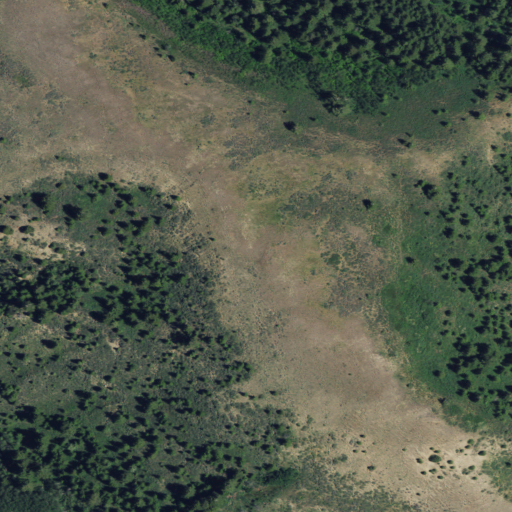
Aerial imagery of ridge(s) in Idaho named Mahogany Ridge containing shrub, evergreen forest, and deciduous forest